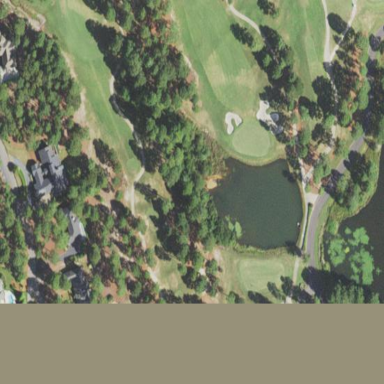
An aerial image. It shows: Water hazard on golf course.